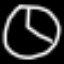
Label: clock